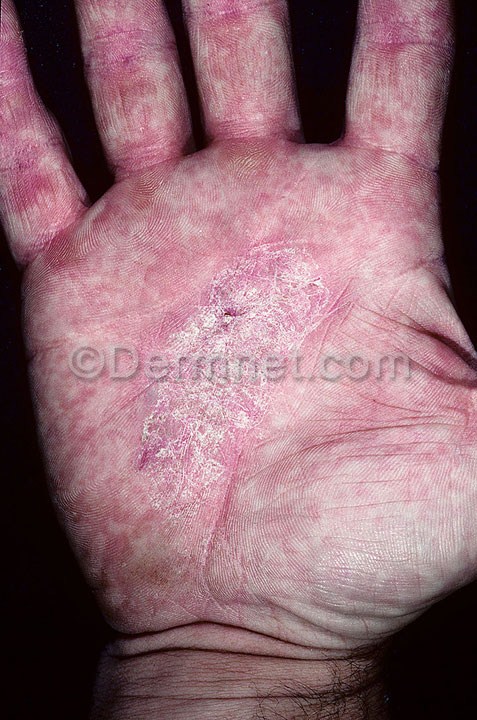
Disease: Eczema Photos